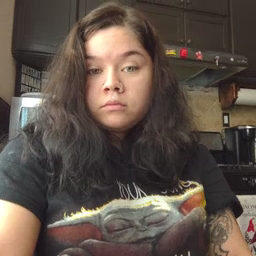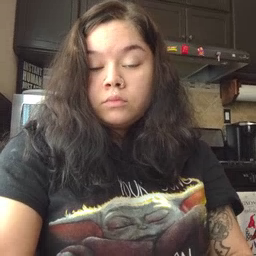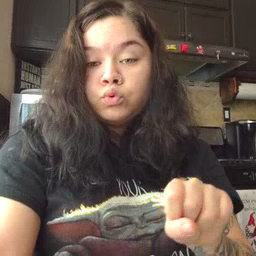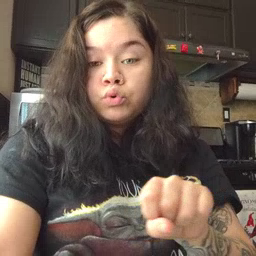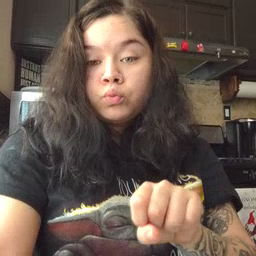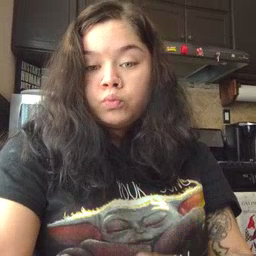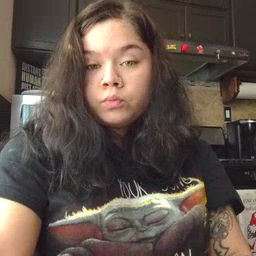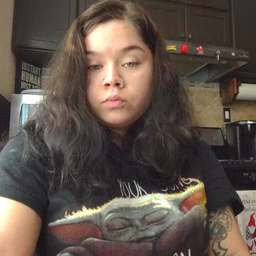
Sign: shoe